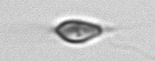
Label: Chrysochromulina